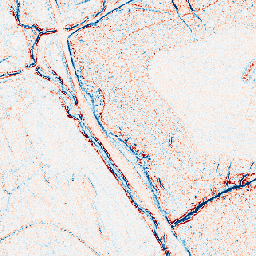
Category: edge_preserving
Decomposition family: bilateral
Decomposition parameters: d: 5
sigma_color: 150
sigma_space: 50
Upsampling method: area
Upsampling parameters: scale: 8
Upsampling scale: 8